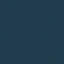
Land use / land cover: SeaLake